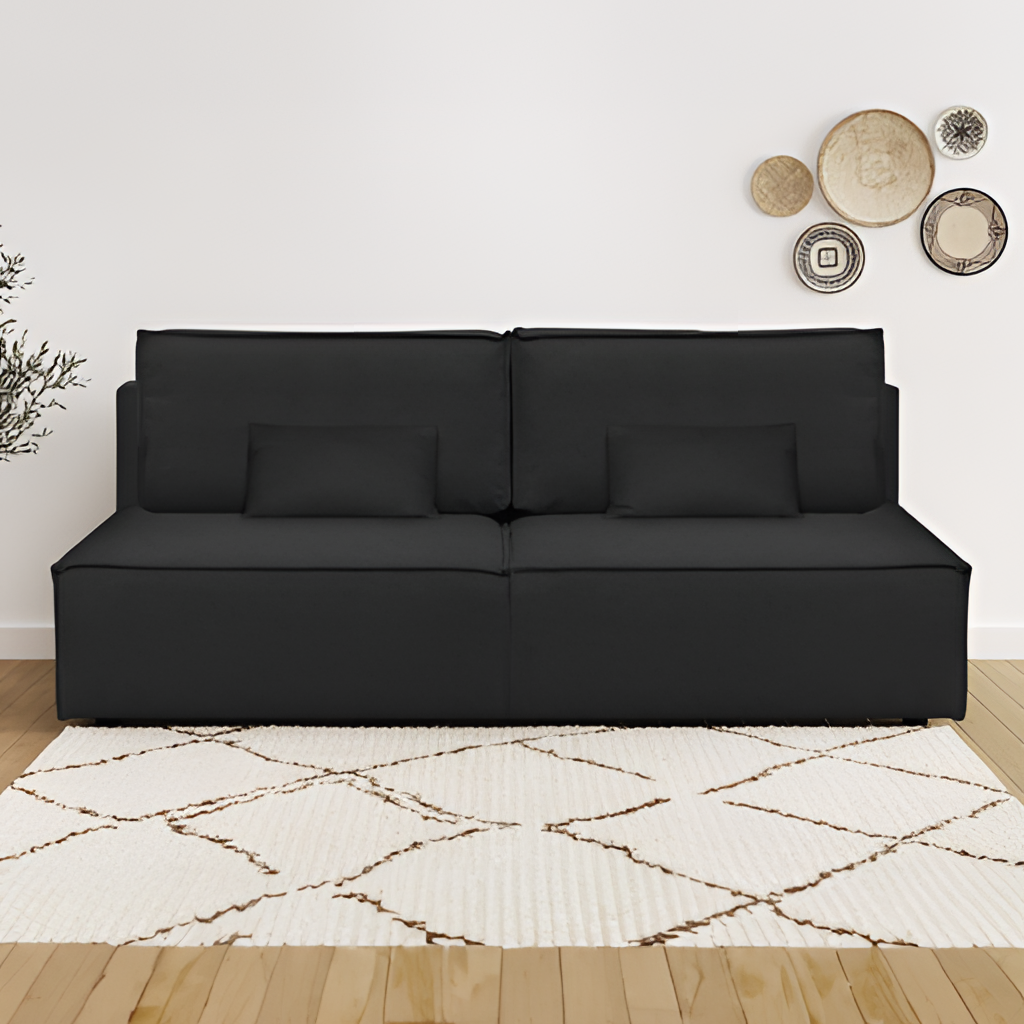
fabric sofa, living room, wood flooring, with plank pattern, white paint wallpaper, with solid pattern, minimalist